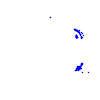
Particle: pion